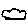
Label: cloud